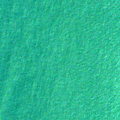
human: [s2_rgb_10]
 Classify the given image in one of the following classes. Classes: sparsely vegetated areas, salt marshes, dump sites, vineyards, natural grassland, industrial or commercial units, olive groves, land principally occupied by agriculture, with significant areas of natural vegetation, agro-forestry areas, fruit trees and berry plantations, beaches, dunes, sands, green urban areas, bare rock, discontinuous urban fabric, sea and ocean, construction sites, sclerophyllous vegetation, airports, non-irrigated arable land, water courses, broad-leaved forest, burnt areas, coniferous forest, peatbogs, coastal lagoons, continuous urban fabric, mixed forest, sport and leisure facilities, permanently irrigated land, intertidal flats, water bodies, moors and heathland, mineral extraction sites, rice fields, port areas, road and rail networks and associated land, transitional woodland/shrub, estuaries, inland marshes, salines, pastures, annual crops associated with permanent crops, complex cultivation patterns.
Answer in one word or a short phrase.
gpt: sea and ocean